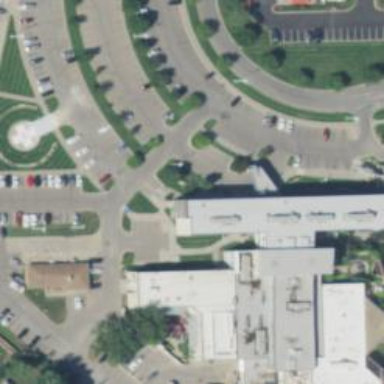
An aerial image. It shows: Healthcare facility identified as hospital.